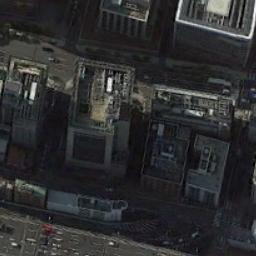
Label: commercial_area